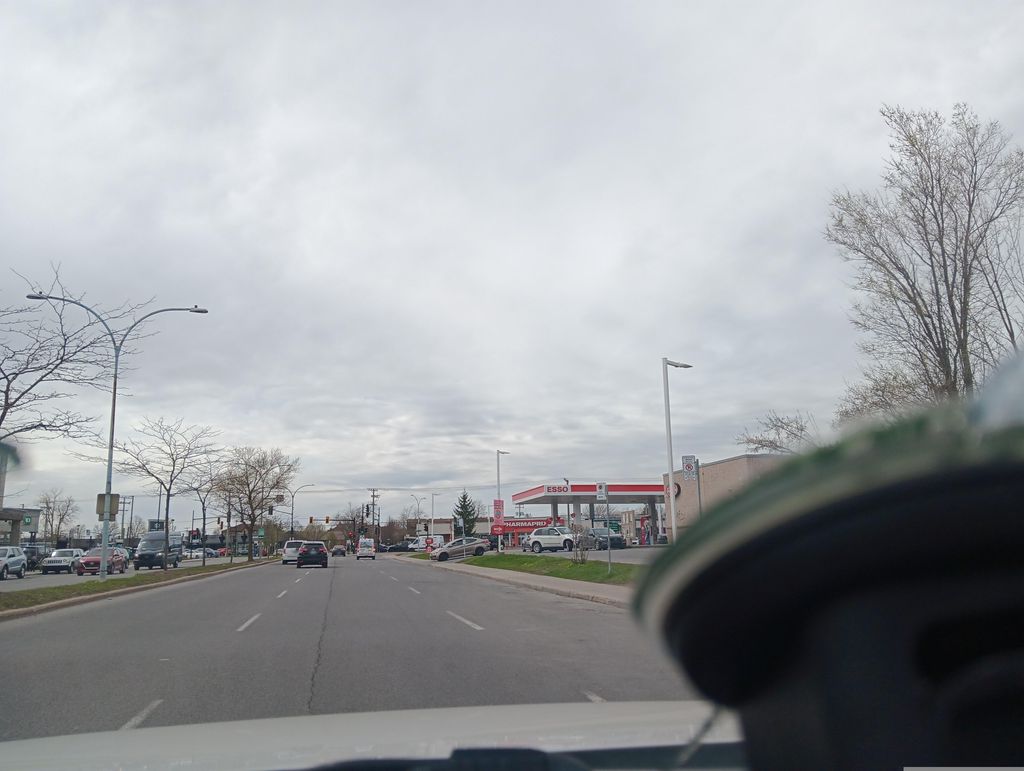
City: montreal